Group 1:
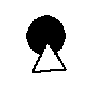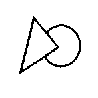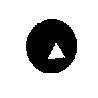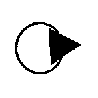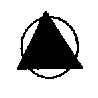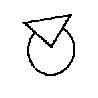
Group 2:
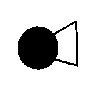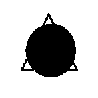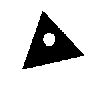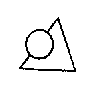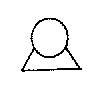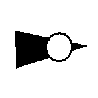
Rule separating the two groups: Triangle on top of the circle vs. circle on top of the triangle.
Concepts: 3d_front_back, intersection, objects_overlap, overlap, overlapping, triangle
Author: Mikhail M. Bongard
Reference: M. M. Bongard, Pattern Recognition, Spartan Books, 1970, p. 229.